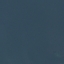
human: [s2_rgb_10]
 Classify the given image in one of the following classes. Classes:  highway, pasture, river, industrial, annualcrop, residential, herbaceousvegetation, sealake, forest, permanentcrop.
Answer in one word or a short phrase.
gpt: SeaLake